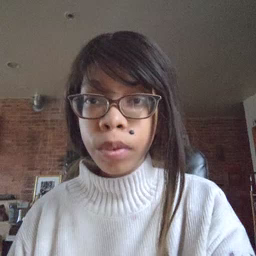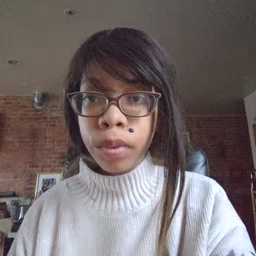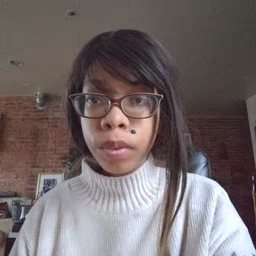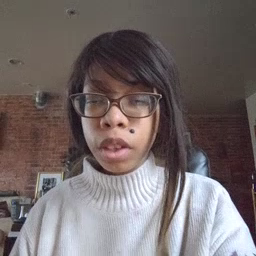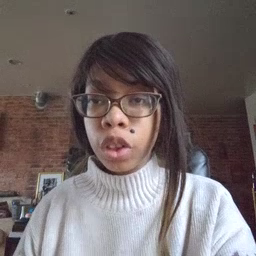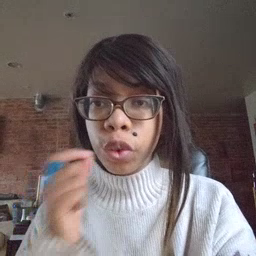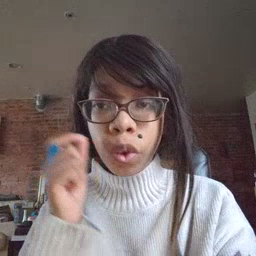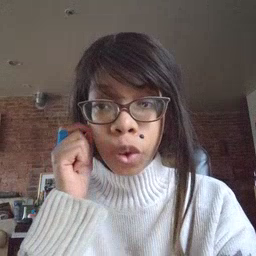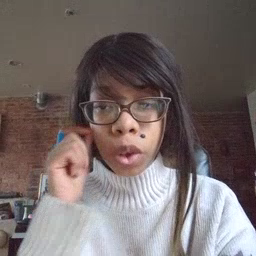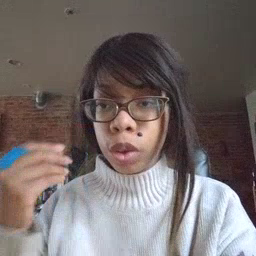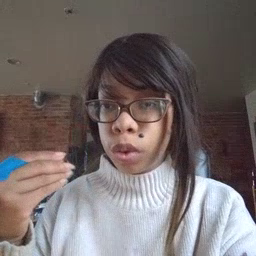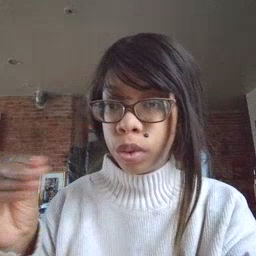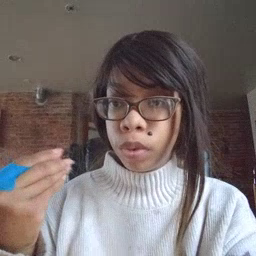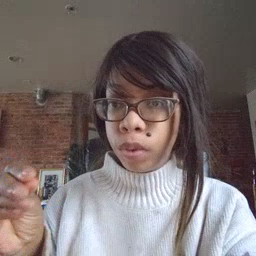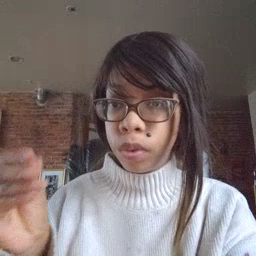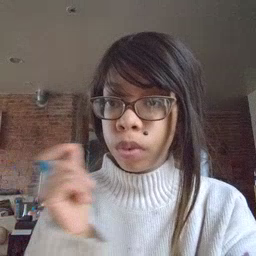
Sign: store